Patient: sex M, age 52
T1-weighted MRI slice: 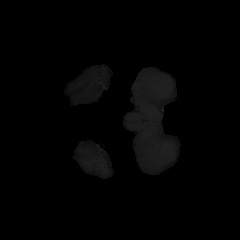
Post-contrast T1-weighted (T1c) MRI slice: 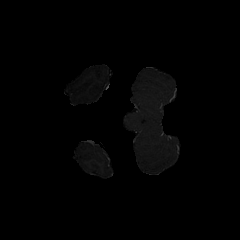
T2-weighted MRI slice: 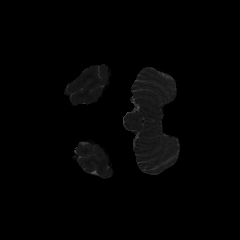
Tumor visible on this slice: no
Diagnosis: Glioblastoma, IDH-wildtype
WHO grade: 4